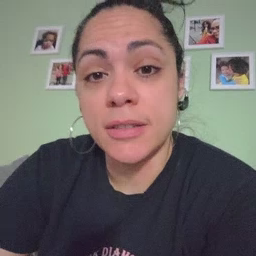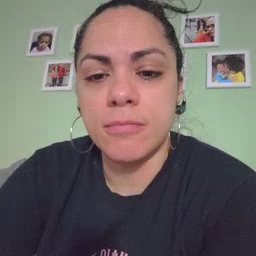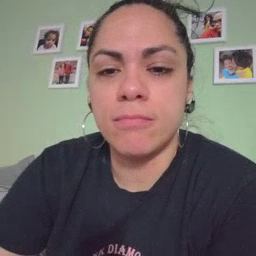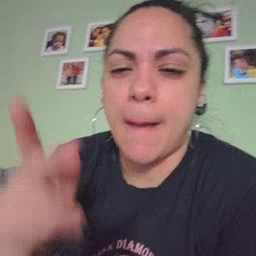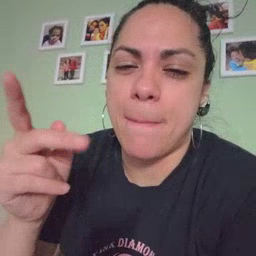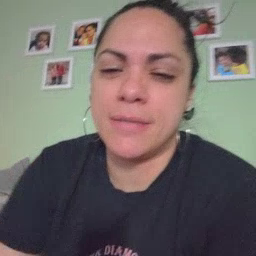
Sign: puppy